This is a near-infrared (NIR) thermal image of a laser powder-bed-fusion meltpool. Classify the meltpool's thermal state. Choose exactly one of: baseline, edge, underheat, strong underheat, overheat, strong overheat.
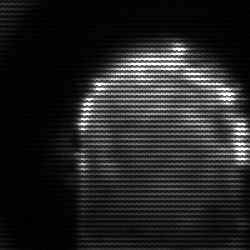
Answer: baseline